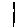
Label: line